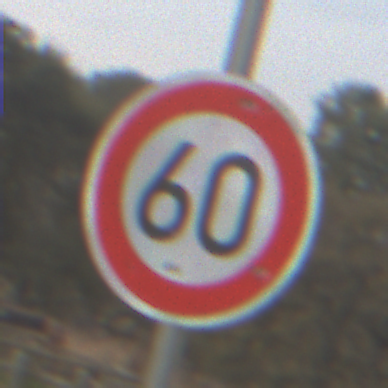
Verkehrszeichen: Geschwindigkeit60
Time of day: MorningAfternoon
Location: Outdoor (Nature)
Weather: Overcast
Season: NotSpecified
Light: Natural